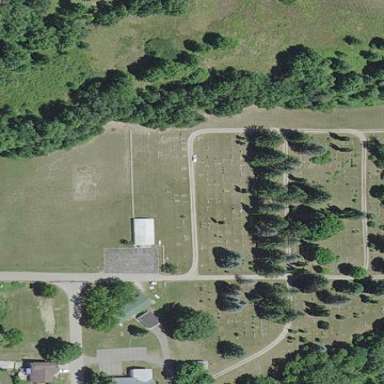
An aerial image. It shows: Cemetery.